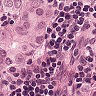
Metastatic tissue present: yes